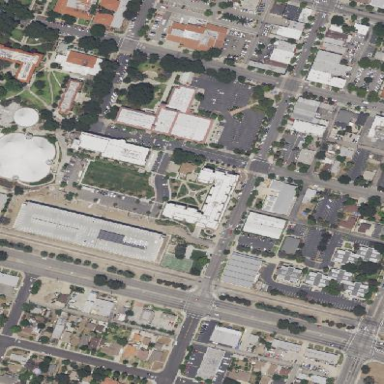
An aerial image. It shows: University.